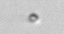
Label: nanoplankton_mix